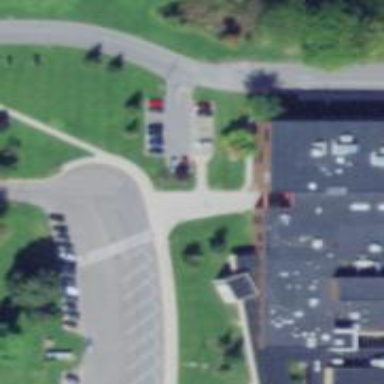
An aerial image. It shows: Parking space.